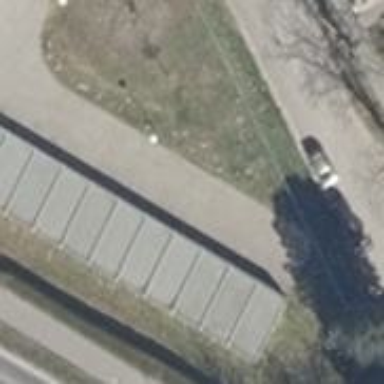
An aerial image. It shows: Group of garages.